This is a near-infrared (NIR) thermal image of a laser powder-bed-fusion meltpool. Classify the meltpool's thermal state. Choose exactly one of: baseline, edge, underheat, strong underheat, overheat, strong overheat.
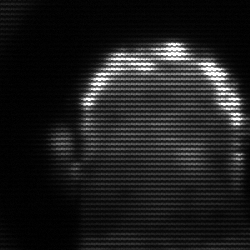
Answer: strong underheat